Field crop: maize
Growth stage: 1
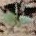
Species: datura